Question: Working with a 'GridView' and trying to have the selected item highlight in grey. This works fine until I tested it on Android 2.3. On Android 2.3, this is what happens when you select an item:

In this screenshot I had tapped on the Restaurants item. Essentially the entire 'GridView' gets highlighted in grey and not the selected item. However, in Android 4.0+ this 'GridView' works as expected and tapping on items correctly highlights them (not the 'GridView'!) in grey.
Here is the relavent part of my layout.xml:
'''
<FrameLayout
android:id="@+id/grid_container"
android:layout_width="match_parent"
android:layout_height="match_parent">
<GridView
android:id="@+id/categories_grid_view"
android:layout_width="wrap_content"
android:layout_height="wrap_content"
android:horizontalSpacing="10dp"
android:numColumns="4"
android:listSelector="@drawable/list_view_selector"
android:stretchMode="columnWidth"
android:verticalSpacing="10dp" />
</FrameLayout>
'''
And here is 'res/drawable/list_view_selector.xml':
'''
<?xml version="1.0" encoding="utf-8"?>
<selector xmlns:android="http://schemas.android.com/apk/res/android">
<item
android:state_pressed="true"
android:state_enabled="true"
android:drawable="@color/light_grey" />
<item
android:state_focused="true"
android:state_enabled="true"
android:drawable="@color/light_grey" />
<item
android:drawable="@color/transparent" />
</selector>
'''
I've tried <URL> on both 2.3 and 4.0+ devices.
Any help is appreciated.
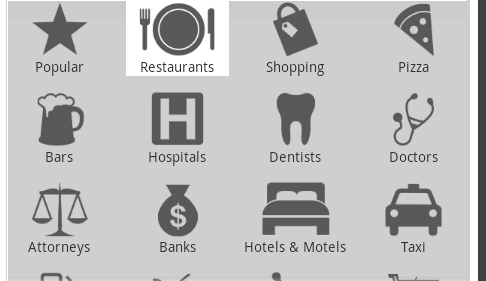
Answer: Apply the selector to the 'background' of the item layout instead and set 'android:listSelector="@null"'.
'''
<FrameLayout
android:id="@+id/grid_container"
android:layout_width="match_parent"
android:layout_height="match_parent">
<GridView
android:id="@+id/categories_grid_view"
android:layout_width="wrap_content"
android:layout_height="wrap_content"
android:horizontalSpacing="10dp"
android:numColumns="4"
android:listSelector="@null"
android:stretchMode="columnWidth"
android:verticalSpacing="10dp" />
</FrameLayout>
'''
'''
<FrameLayout
android:id="@+id/grid_container"
android:layout_width="match_parent"
android:layout_height="match_parent"
android:background="@drawable/list_view_selector">
<TextView
android:layout_width="wrap_content"
android:layout_height="wrap_content" />
</FrameLayout>
'''